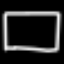
Label: square